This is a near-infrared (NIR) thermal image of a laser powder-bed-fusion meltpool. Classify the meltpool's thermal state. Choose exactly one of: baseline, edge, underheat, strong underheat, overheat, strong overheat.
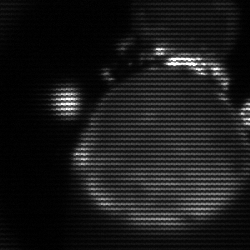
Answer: edge